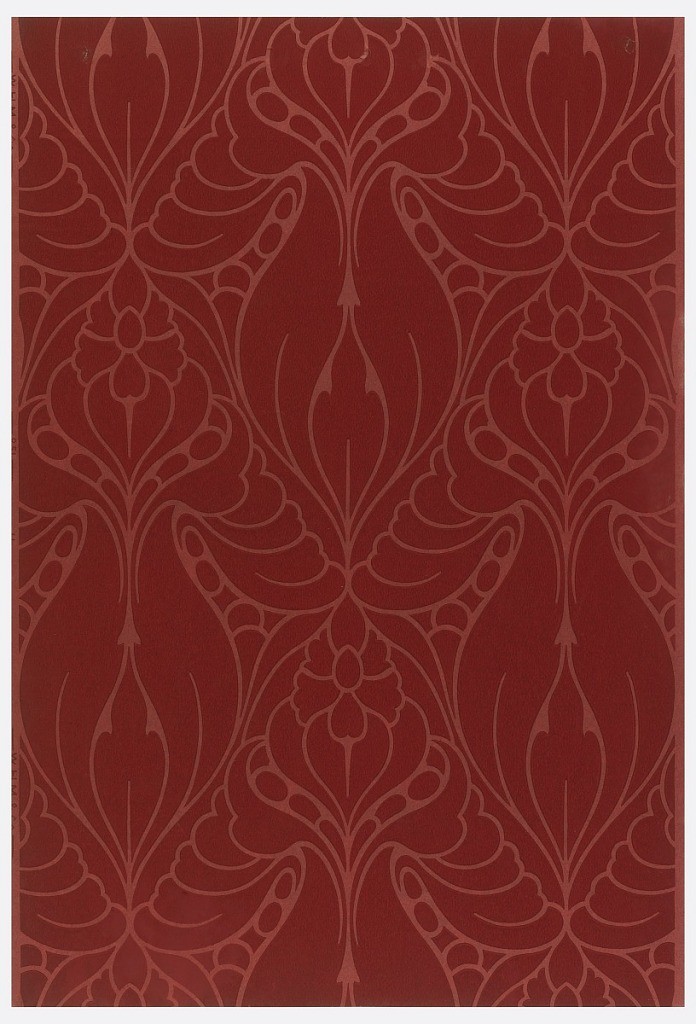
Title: Sidewall - sample
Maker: W.H. Mairs & Co., 1855
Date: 1906–08
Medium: Machine-printed
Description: Large-scale stylized floral motifs, forming a diaper-like pattern, printed in red on red.